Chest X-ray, AP view. Patient: 67 years old, sex M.
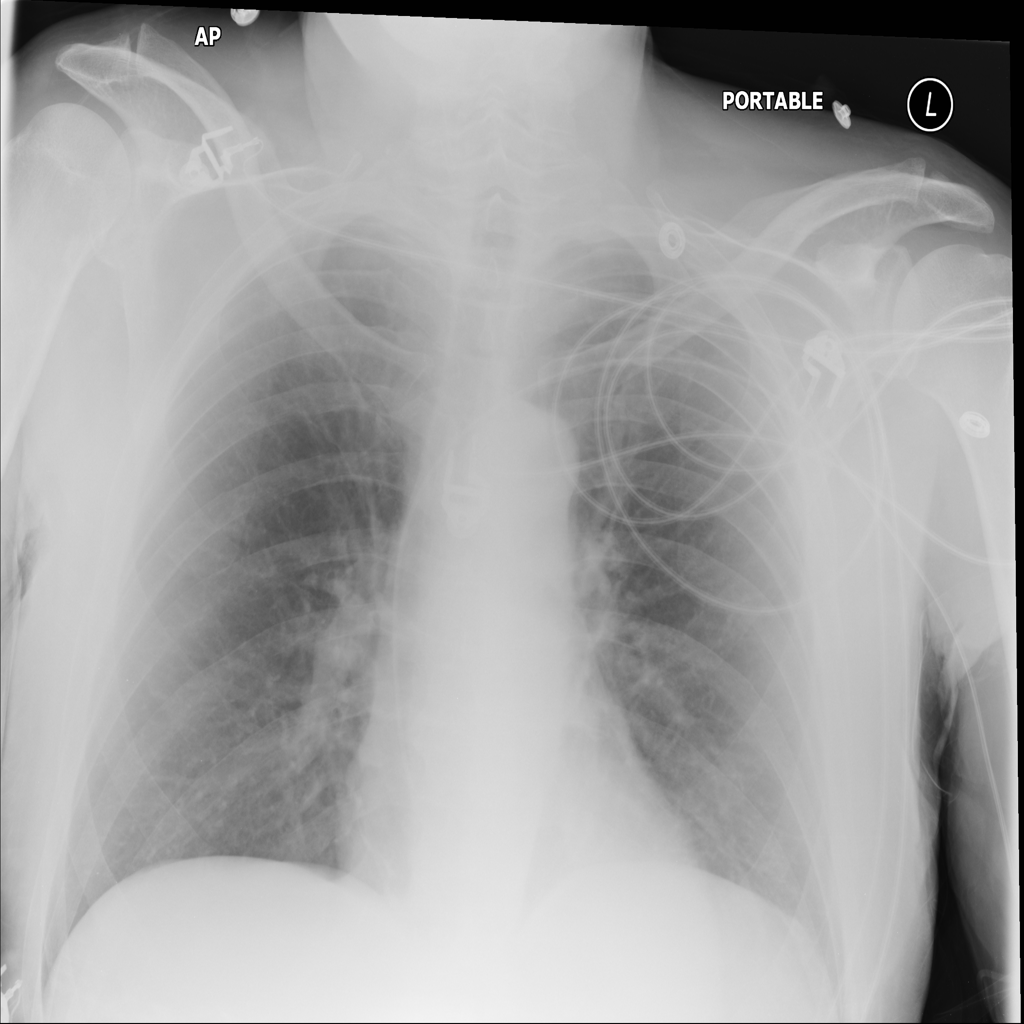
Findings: No Finding